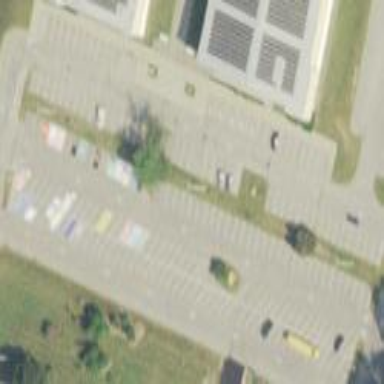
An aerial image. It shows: Parking area with asphalt surface.